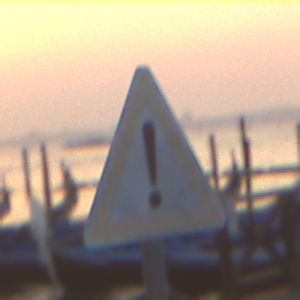
Verkehrszeichen: Gefahrenstelle
Umgebung: Outdoor, Urban
Tageszeit: SunriseSunset
Wetter: Clear
Licht: Natural
Jahreszeit: NotSpecified
Kontrast: MediumContrast